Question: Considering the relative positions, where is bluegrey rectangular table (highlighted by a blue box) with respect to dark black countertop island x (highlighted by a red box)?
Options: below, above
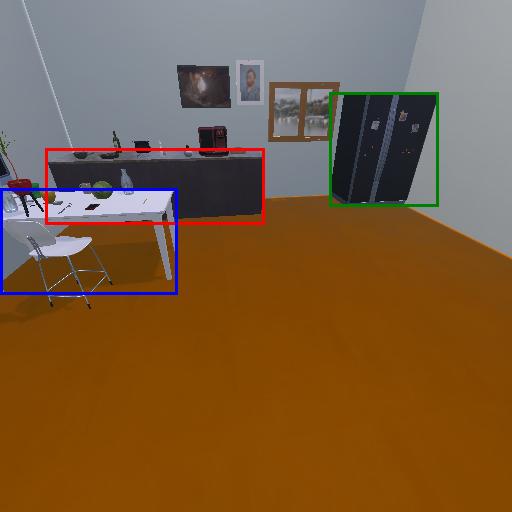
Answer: below